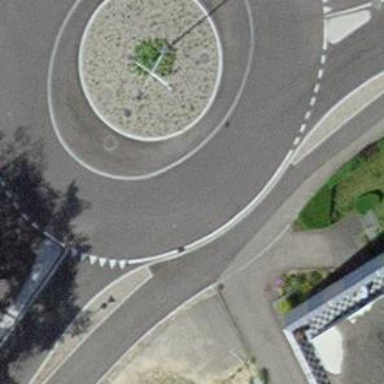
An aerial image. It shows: Tertiary road that leads to roundabout.